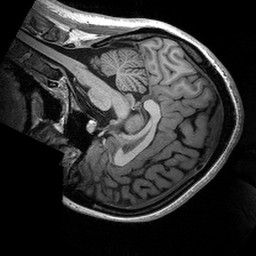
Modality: T1w
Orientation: sagittal
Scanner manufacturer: siemens
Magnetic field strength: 3 T
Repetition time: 2.53 s
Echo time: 0.00288 s